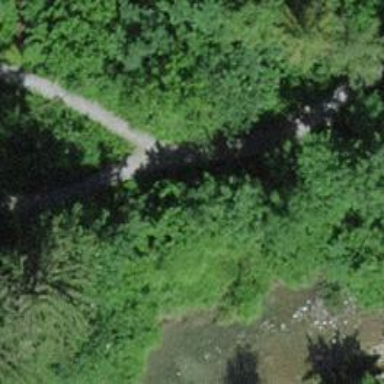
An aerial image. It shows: Unpaved path.